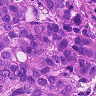
Metastatic tissue present: yes